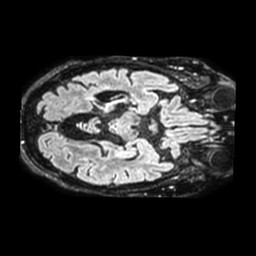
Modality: FLAIR
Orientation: axial
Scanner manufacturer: philips
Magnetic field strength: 1.5 T
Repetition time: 4.8 s
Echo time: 0.3316 s